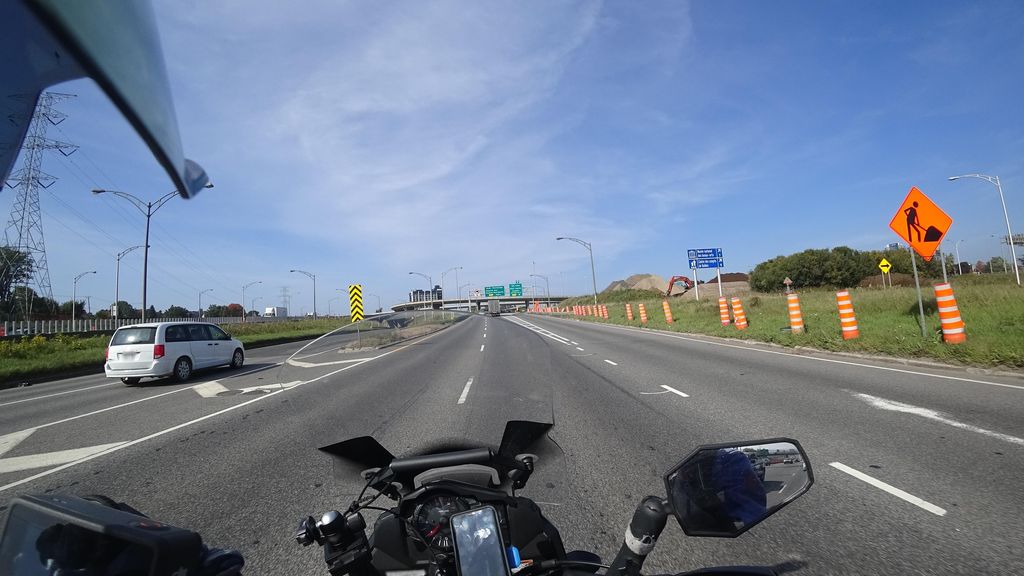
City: quebec_city